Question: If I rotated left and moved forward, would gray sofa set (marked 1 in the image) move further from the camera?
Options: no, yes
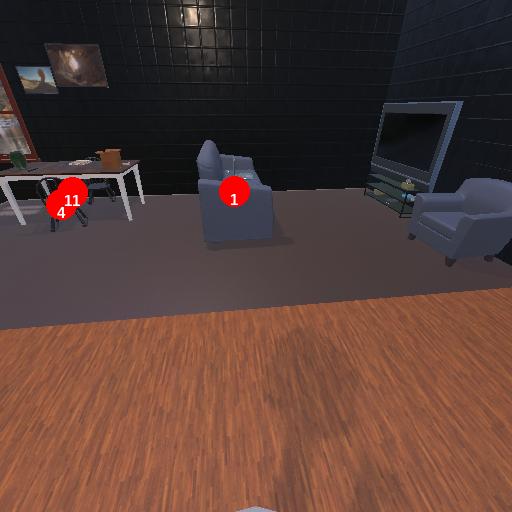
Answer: no